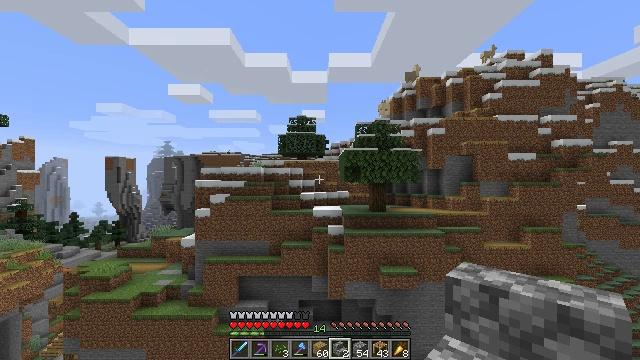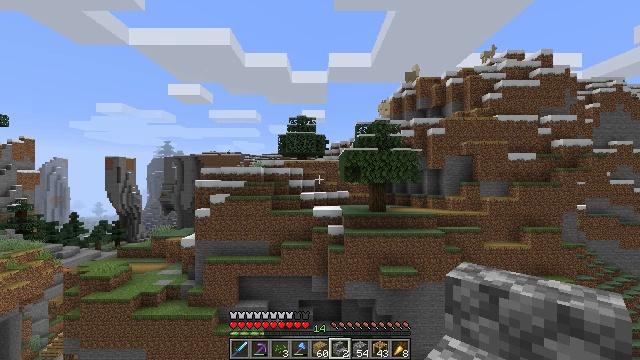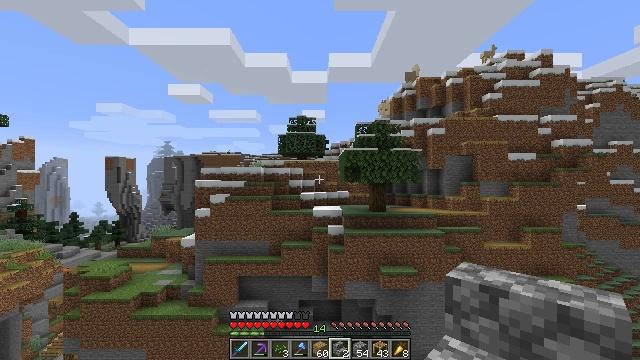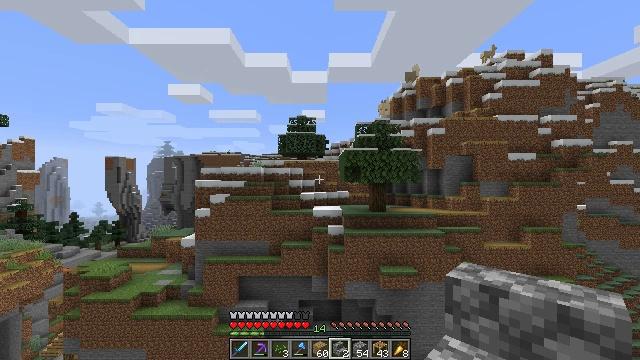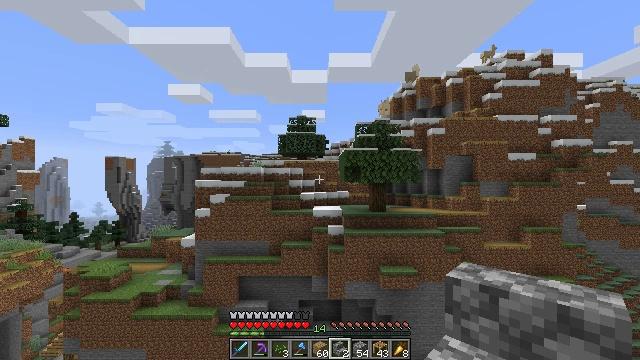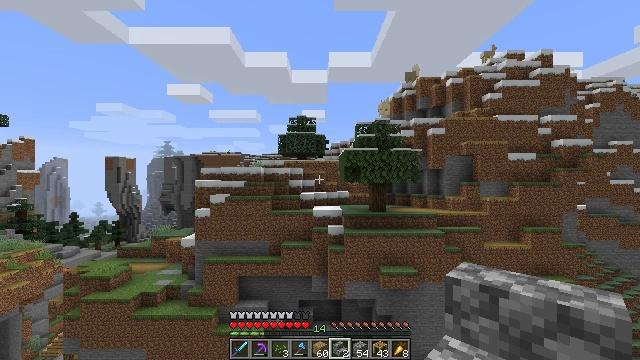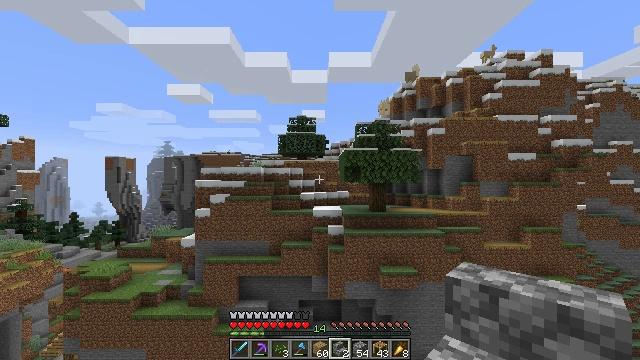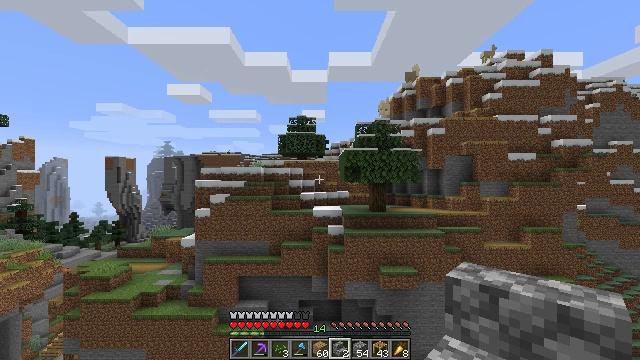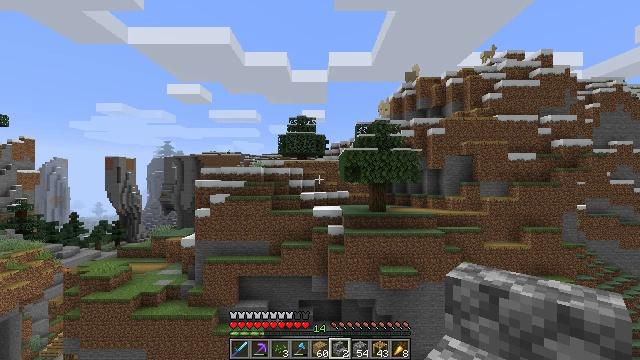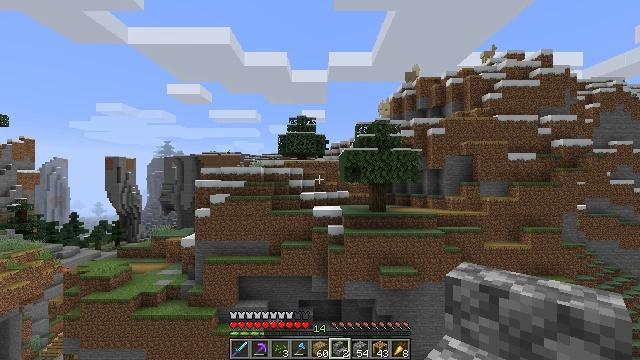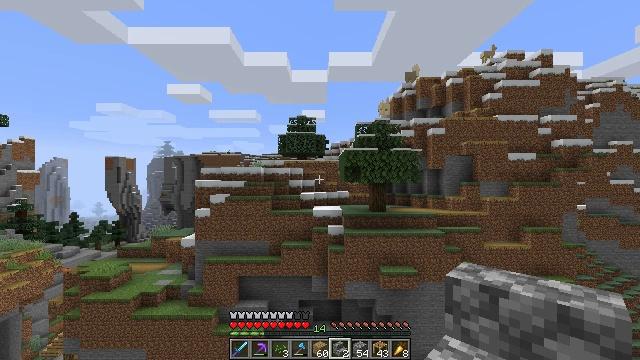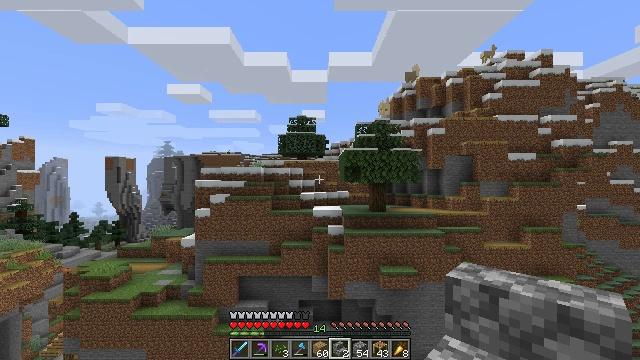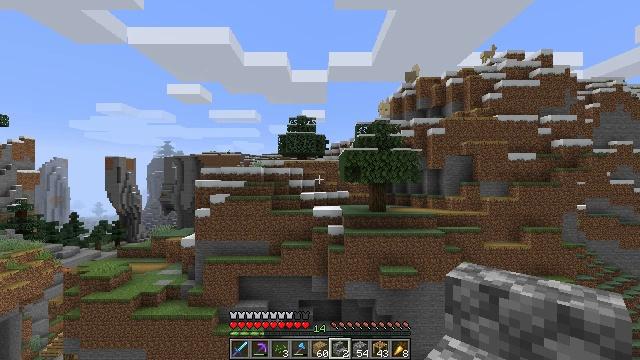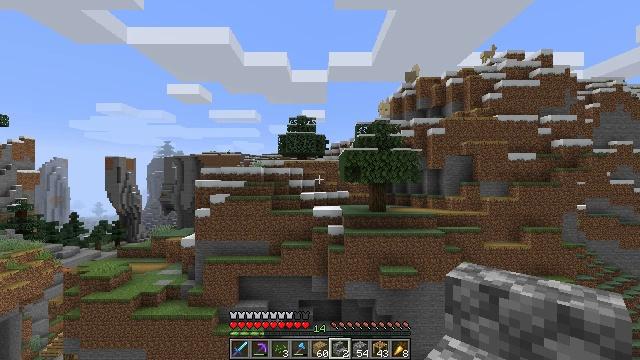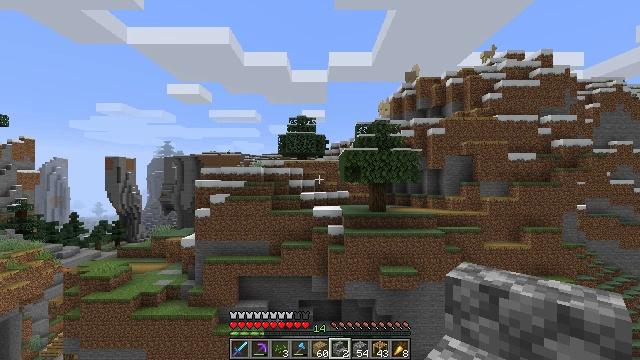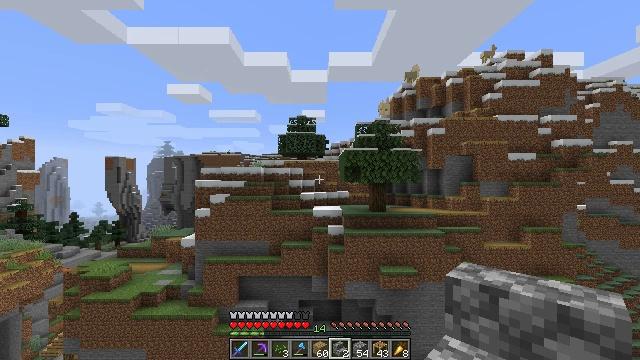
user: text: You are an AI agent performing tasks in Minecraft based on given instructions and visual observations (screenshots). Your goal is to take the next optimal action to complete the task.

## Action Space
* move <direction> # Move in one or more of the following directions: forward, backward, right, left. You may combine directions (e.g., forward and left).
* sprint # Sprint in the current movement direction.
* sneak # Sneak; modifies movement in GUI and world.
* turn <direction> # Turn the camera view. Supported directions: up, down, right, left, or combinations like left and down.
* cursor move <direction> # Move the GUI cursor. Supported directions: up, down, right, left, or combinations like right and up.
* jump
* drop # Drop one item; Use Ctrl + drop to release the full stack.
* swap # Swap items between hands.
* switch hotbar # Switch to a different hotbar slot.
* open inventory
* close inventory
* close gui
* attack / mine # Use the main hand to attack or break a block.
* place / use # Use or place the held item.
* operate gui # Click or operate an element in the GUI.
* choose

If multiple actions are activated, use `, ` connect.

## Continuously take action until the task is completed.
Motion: motion action
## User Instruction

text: Dismantle the scaffolding.
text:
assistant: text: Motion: no_op
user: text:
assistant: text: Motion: no_op
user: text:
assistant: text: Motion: no_op
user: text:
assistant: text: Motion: no_op
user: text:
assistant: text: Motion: no_op
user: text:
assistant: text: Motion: no_op
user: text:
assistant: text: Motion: no_op
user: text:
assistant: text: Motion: no_op
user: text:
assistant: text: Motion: no_op
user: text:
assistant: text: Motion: no_op
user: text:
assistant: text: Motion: no_op
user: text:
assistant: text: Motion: no_op
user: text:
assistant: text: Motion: no_op
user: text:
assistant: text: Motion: no_op
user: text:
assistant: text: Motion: no_op
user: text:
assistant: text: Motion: no_op
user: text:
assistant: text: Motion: no_op
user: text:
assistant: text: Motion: no_op
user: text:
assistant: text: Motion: no_op
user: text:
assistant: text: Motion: no_op
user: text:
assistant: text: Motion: no_op
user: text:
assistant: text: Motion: no_op
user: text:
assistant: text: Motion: no_op
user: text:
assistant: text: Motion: no_op
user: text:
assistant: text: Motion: no_op
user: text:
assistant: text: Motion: no_op
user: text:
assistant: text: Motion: no_op
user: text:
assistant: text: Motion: no_op
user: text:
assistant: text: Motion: no_op
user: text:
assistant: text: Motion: no_op